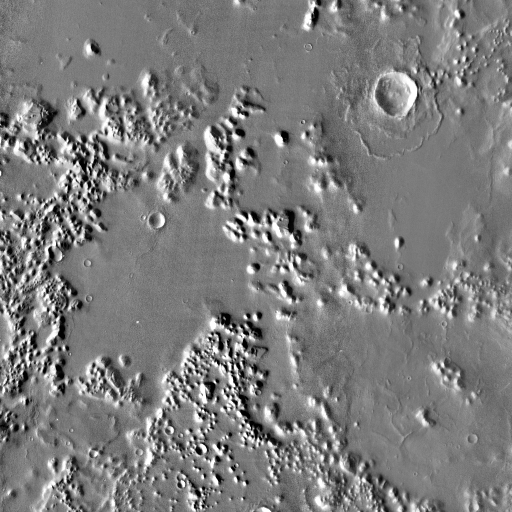
Crater classes present: Background, Other, Layered, Buried